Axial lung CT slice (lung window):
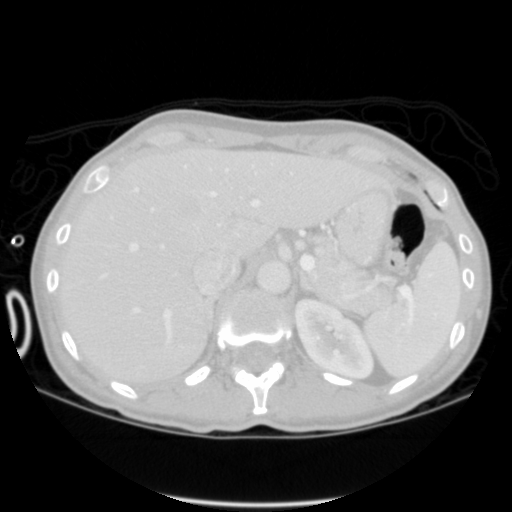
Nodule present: no